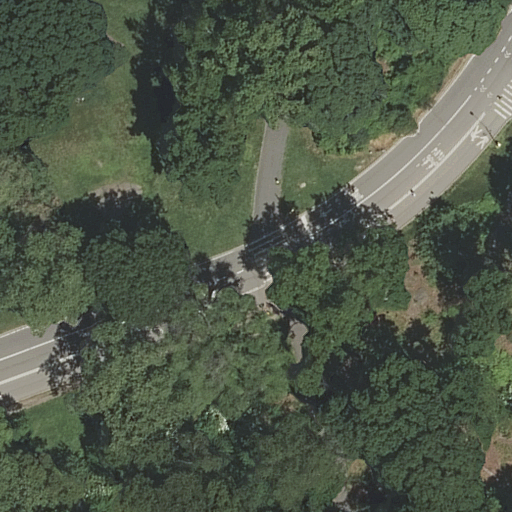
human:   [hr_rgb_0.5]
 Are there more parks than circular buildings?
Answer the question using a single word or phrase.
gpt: yes

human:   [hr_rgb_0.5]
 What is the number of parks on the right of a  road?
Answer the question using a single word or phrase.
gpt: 1

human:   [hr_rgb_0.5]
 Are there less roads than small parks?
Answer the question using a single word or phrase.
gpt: no

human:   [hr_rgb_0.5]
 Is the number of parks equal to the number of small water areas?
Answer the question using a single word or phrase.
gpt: no

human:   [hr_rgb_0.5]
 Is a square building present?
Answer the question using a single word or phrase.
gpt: no

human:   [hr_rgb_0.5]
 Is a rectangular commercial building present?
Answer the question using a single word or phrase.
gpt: no

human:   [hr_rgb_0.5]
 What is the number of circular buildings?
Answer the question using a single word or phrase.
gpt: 0

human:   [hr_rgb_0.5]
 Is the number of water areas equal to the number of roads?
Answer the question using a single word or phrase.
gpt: no

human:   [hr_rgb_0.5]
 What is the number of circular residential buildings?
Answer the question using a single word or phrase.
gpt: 0

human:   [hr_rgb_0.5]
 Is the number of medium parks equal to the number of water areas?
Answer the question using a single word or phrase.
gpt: yes

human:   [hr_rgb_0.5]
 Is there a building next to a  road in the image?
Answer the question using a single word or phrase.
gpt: no

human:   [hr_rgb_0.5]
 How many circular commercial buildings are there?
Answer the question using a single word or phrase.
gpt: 0

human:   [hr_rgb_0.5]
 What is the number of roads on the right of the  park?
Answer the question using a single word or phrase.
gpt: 0

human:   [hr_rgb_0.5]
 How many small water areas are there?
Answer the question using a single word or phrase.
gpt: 0

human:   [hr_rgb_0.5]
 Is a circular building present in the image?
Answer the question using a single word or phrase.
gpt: no

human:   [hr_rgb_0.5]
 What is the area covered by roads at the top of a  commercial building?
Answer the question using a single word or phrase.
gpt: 0m2

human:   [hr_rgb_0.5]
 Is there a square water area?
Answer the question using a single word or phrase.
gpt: no

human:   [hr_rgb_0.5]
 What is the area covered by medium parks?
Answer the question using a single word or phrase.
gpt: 0m2

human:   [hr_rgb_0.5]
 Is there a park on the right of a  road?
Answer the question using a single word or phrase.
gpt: yes

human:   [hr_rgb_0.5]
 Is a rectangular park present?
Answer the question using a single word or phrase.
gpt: yes

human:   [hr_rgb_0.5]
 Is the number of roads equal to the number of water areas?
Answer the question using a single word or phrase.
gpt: no

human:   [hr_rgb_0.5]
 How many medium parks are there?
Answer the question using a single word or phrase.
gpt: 0

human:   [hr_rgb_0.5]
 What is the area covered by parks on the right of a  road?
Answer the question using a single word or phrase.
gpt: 10633m2

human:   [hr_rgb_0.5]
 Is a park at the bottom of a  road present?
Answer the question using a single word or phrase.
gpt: no

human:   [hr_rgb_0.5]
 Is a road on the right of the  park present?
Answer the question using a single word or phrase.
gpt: no

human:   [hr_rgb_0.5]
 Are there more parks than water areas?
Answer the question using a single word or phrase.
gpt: yes

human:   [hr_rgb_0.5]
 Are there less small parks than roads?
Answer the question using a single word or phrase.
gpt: yes

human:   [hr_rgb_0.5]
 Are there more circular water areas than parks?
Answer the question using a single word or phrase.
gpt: no

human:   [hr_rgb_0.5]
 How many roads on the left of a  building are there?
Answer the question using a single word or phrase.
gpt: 0

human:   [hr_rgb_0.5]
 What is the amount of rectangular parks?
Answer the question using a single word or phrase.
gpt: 1

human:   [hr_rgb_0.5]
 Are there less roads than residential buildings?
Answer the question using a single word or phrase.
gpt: no

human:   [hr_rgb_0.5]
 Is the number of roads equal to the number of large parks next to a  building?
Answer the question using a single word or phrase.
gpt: no

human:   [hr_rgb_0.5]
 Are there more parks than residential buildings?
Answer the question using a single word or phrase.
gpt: yes

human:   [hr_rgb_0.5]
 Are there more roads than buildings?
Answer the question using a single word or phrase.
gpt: yes

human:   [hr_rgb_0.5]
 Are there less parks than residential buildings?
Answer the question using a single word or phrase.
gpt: no

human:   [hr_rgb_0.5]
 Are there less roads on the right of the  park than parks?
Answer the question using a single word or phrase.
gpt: yes